Question: i just want to do something that if the resolution is changed, div's structure will be changed too. How to do this? What's the name of this kind operations? Thanks.

Thanks.
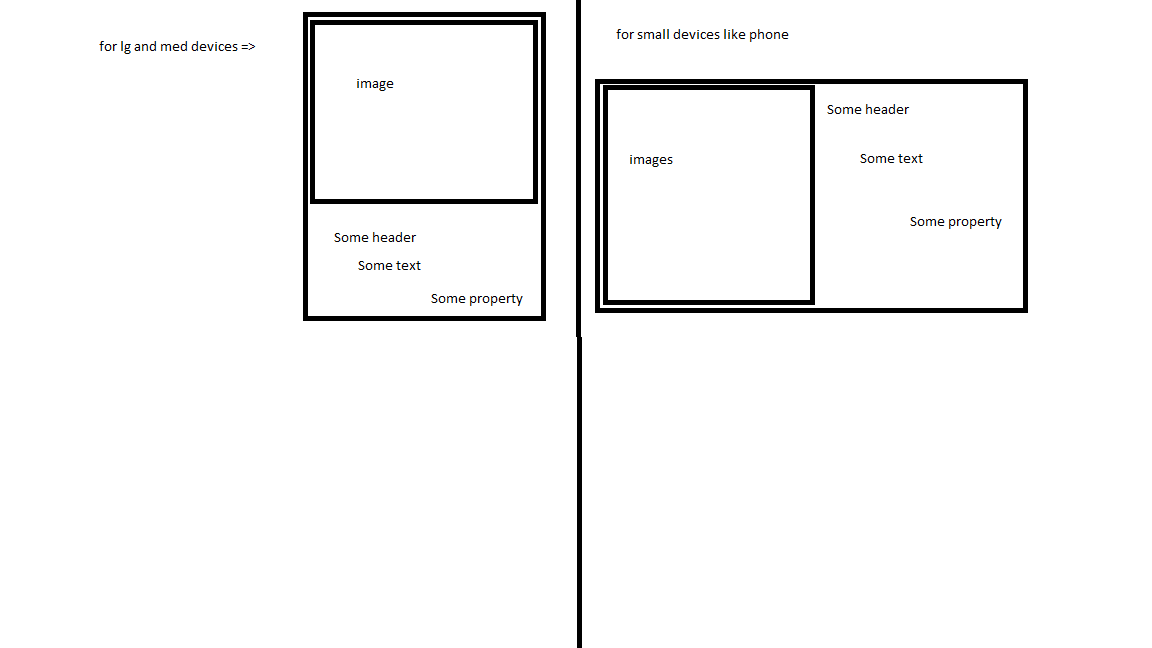
Answer: You are looking to make a responsive design.
This is supported out of the box in Bootstrap 3, in Bootstrap 2.x you need to just add in an extra css file - you can read more here:
<URL>